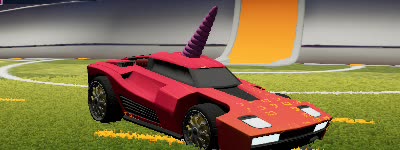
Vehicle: breakout